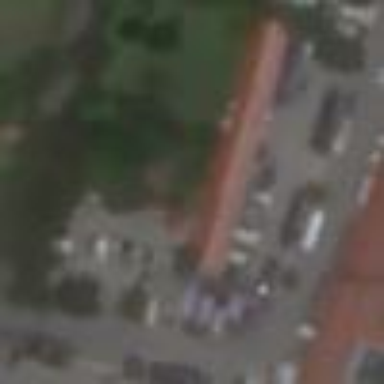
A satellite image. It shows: Parking area with surface.